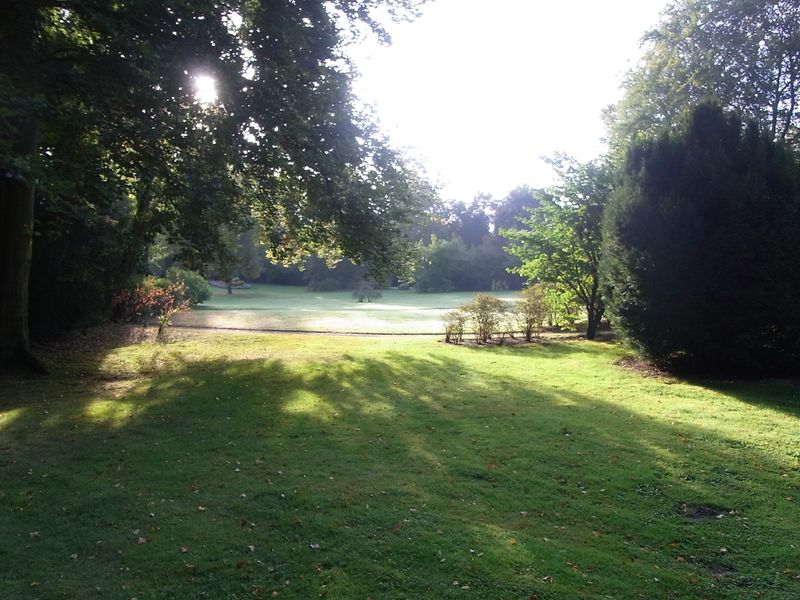
Titel: Marlygarten
Künstler: Peter Joseph Lenné
Standort: Potsdam
Institution: Marlygarten / Friedenskirche
Schlagwörter: baum, blau, blätter, himmel, laub, schatten, bäume, grün, landschaft, blumen, braun, grau, hell, licht, schwarz, anlage, gras, park, parkanlage, rasen, weg, wiese, erde, felder, horizont, natur, stamm, strauch, weite, busch, büsche, sonne, sträucher, pflanzen, england, wald, garten, sommer, farbe, stämme, wetter, leuchten, foto, fotografie, berlin, helligkeit, münchen, lichtung, loch, photo, sonnenflecken, sonnenschein, laubbäume, beet, beete, gegenlicht, ombre, fotographie, soleil, paysage, englischer garten, tiergarten, englischer, erholung, landschaftsgarten, schlossgarten, couleur, photographie, arbres, couleurs, herbe, motif, gazon, morgenlicht, aeste, gemäht, désert, pré, sonnenchein, soonnenlicht, lihct, clair-obscur, contre-jour, blaertter